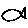
Label: fish